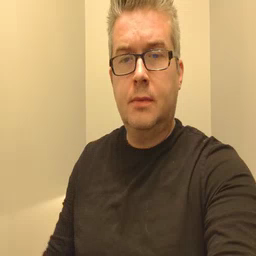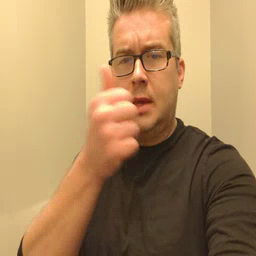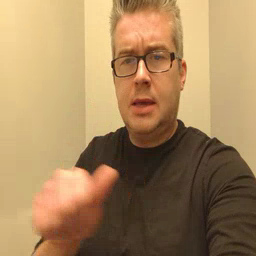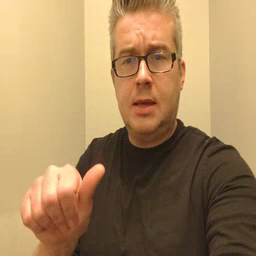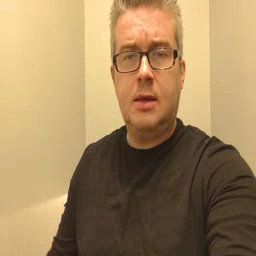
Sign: any